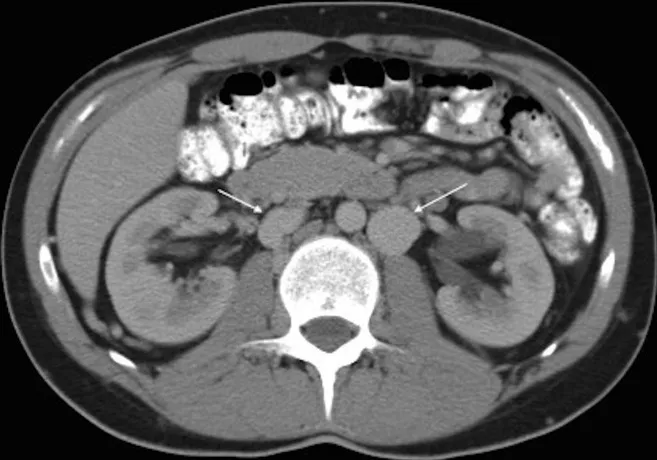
Azygos and hemiazygos system hypertrophy.
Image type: radiology (ct)